Interaction volume radius: 5 \u00c5
Interaction volume height: 15 \u00c5
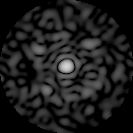
Disorder parameter: 0.8578